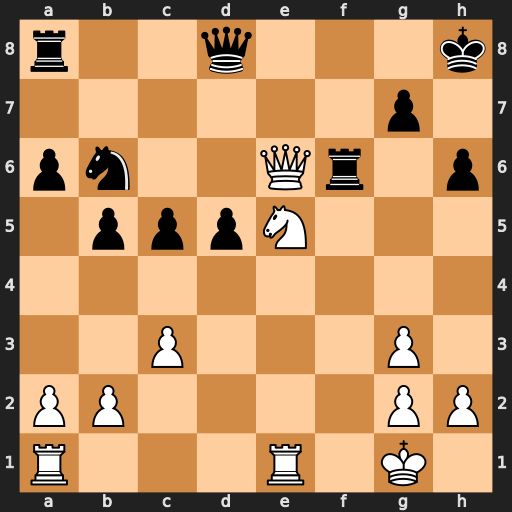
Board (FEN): r2q3k/6p1/pn2Qr1p/1pppN3/8/2P3P1/PP4PP/R3R1K1
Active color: w
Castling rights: -
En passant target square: -
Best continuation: Nf7+ Rxf7 Qxf7